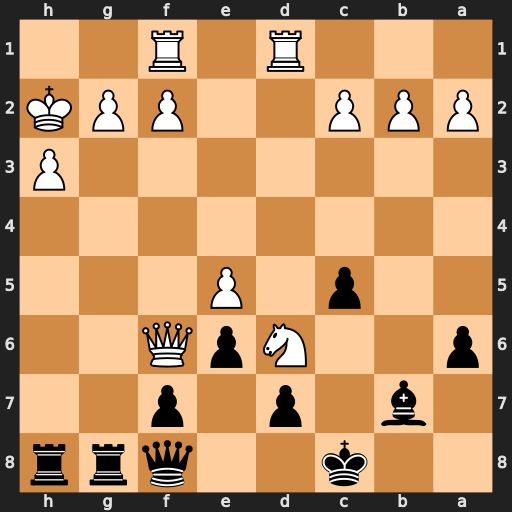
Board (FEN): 2k2qrr/1b1p1p2/p2NpQ2/2p1P3/8/7P/PPP2PPK/3R1R2
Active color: b
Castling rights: -
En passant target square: -
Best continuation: Qxd6 Qxh8 Qf8 Qxg8 Qxg8